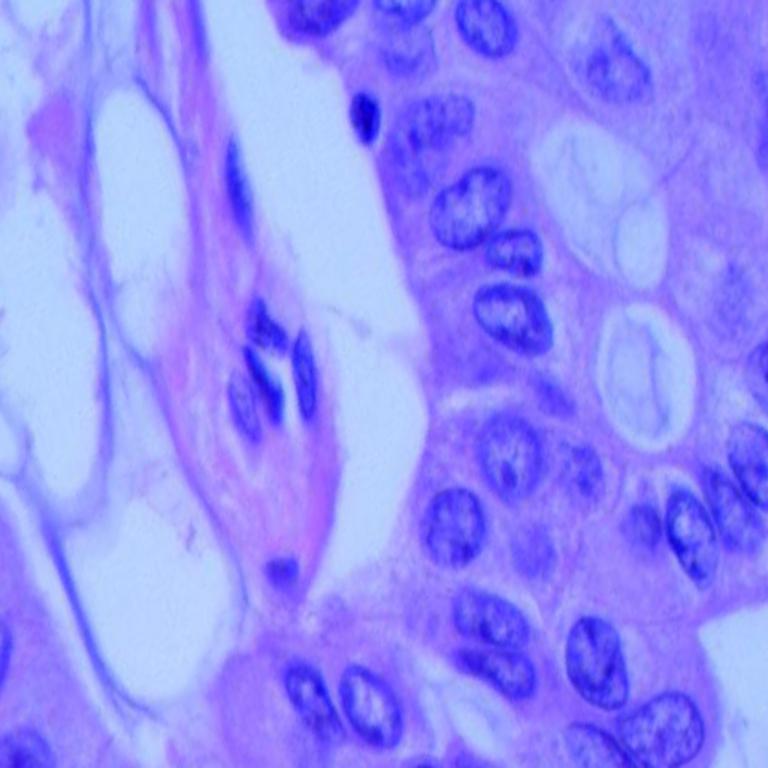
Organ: lung
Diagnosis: adenocarcinomas